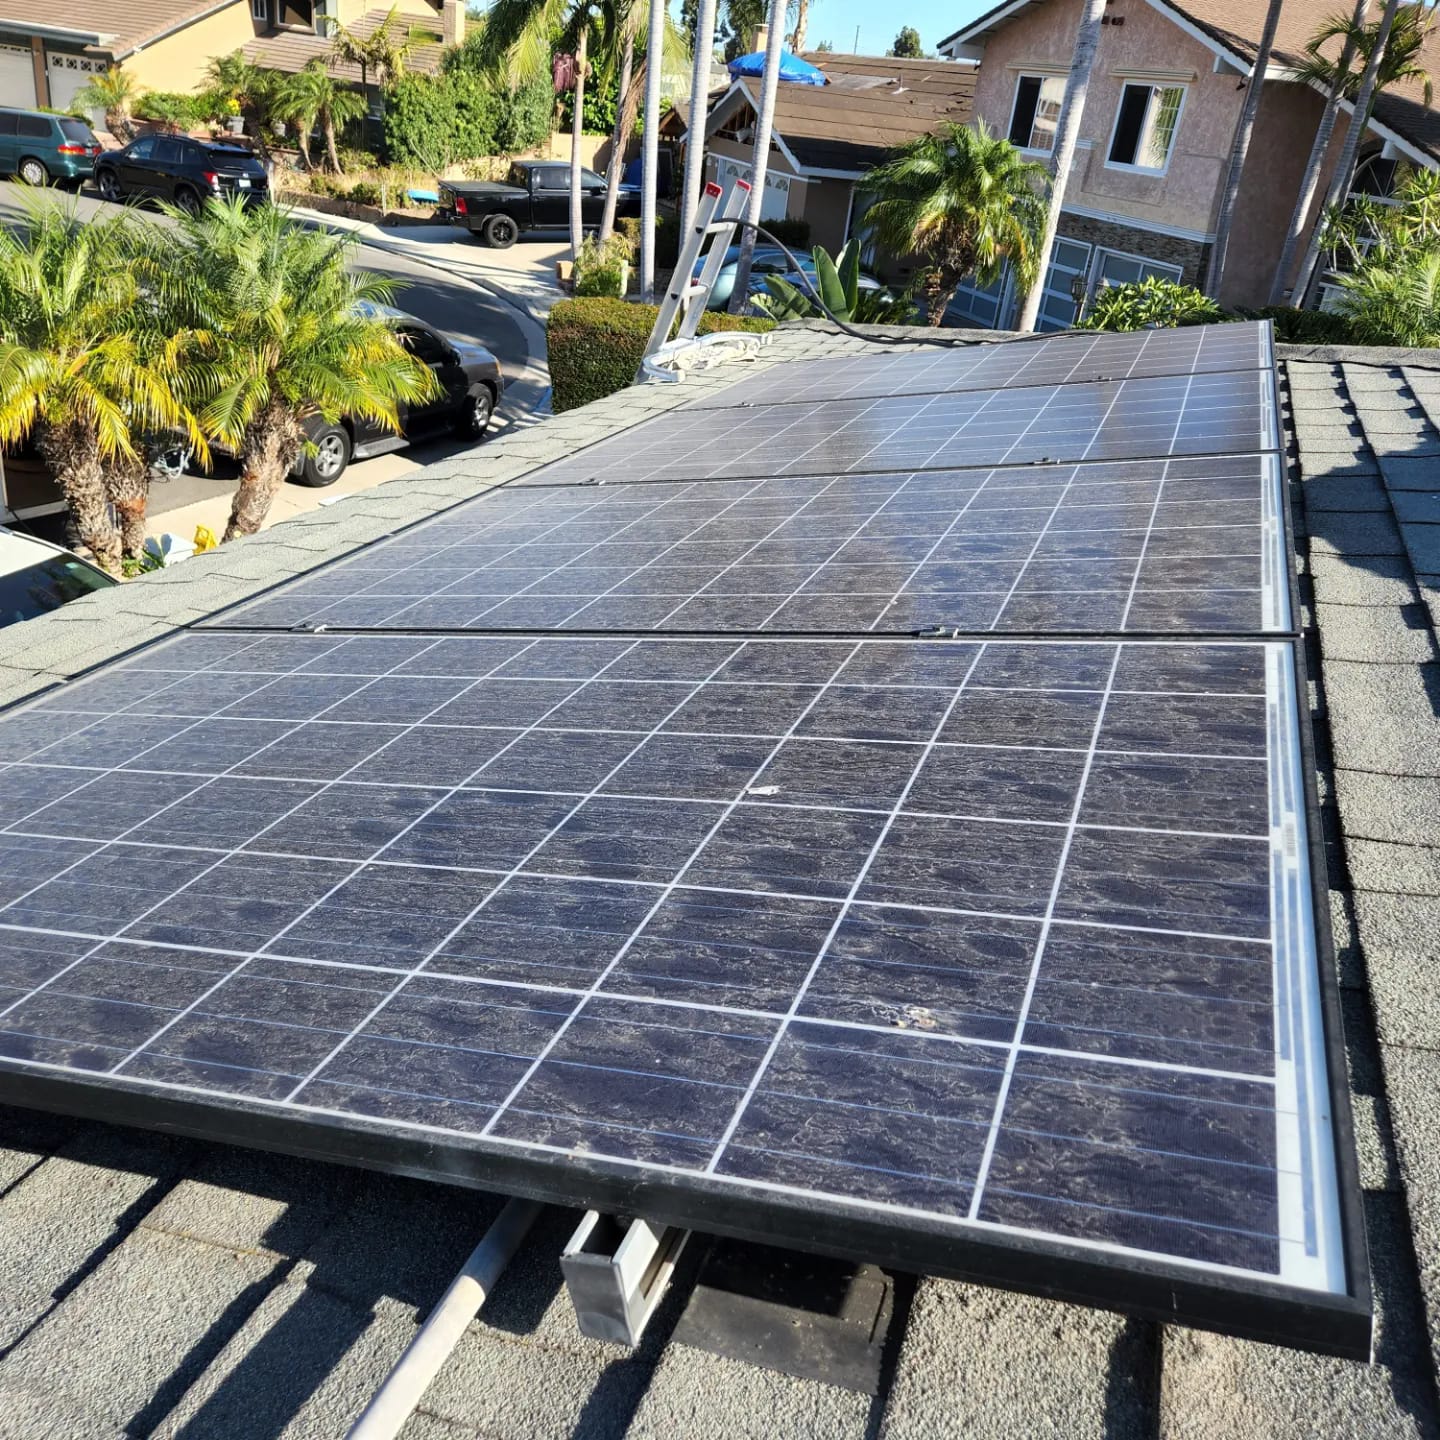
Label: Dusty